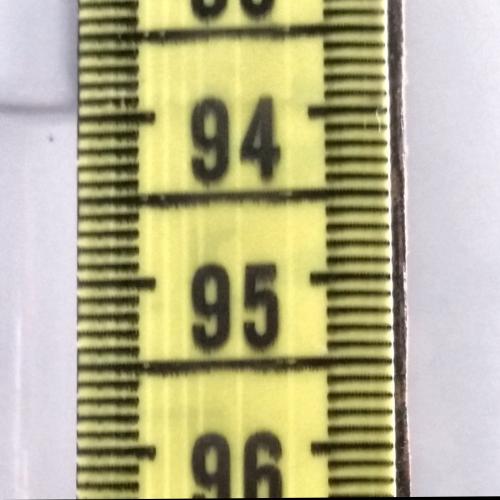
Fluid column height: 93.9 cm